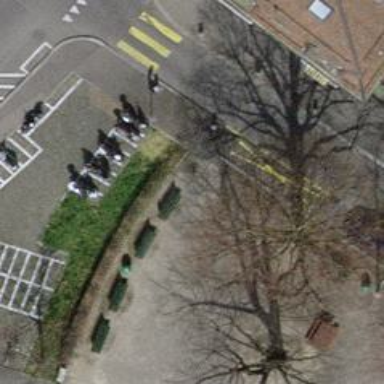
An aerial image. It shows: Bench.